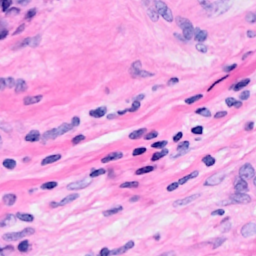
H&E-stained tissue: Breast